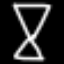
Label: hourglass